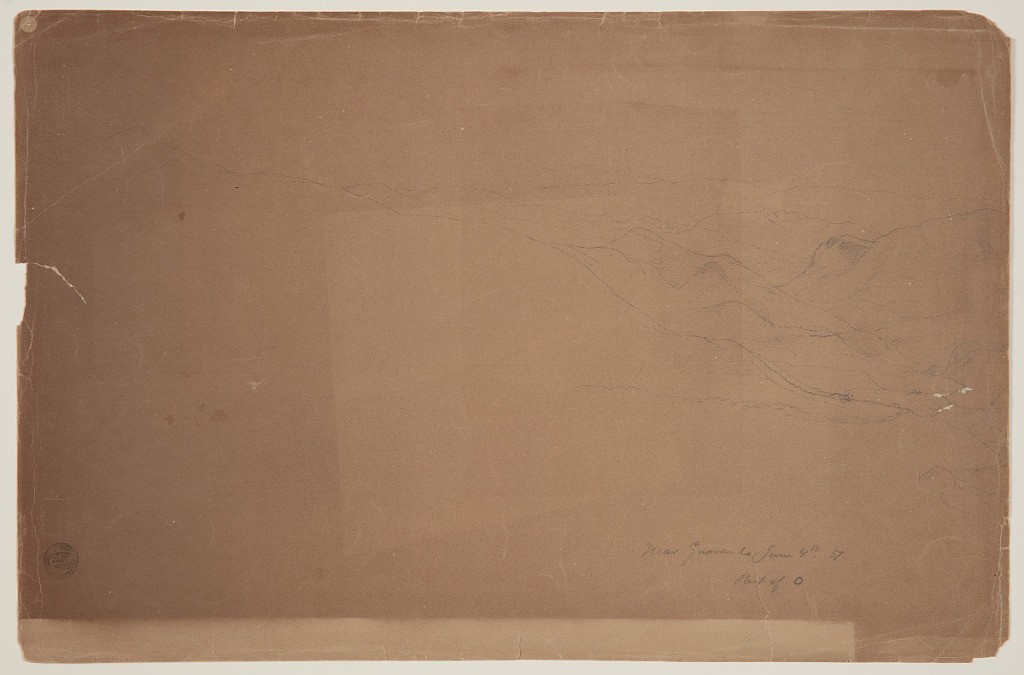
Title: Landscape near Guaranda, Ecuador
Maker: Frederic Edwin Church, American, 1826–1900
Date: June 4, 1857
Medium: Graphite, brush and white gouache on tan wove paper
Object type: Drawing
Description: Landscape sketch showing a view of mountains and river valley near Guaranda, Ecuador. The composition is off-center and appears to be part of a panorama. Tall mountainside descends from left to right into a river valley, at right. River winds through landscape, alternately visible and obscured. Two structures are visible along valley slopes. In background, mountains extend to the horizon.